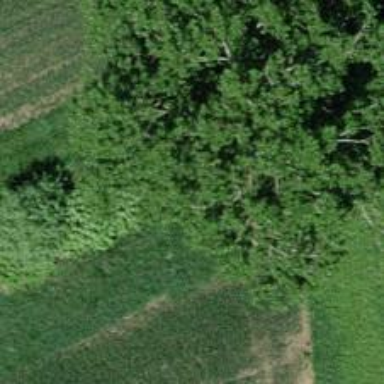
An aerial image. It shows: Broadleaved tree in natural setting.